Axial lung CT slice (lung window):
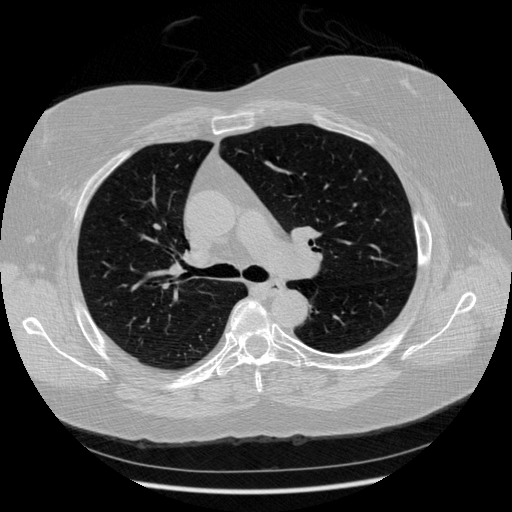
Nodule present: no